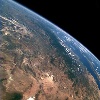
Label: land